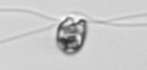
Label: flagellate_morphotype1